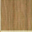
Piece: xx